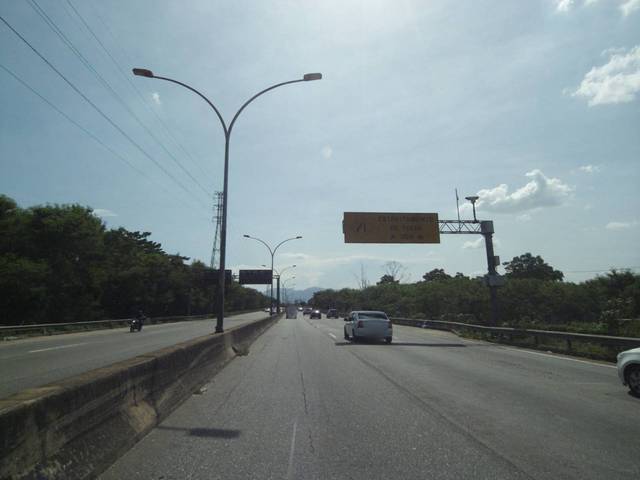
Region: Brazil
Coordinates: -22.803, -43.339